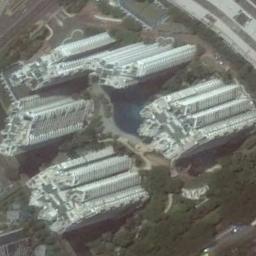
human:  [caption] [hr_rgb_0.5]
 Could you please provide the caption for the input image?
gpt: The commercial area is consist of many tall buildings next to the trees .

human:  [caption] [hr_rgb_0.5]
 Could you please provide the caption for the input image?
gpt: A commercial area with some high-rise buildings is surrounded by some trees .

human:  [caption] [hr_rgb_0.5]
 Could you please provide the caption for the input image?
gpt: In a business district there are several tall buildings and a swimming pool and lawns and several roads with many cars and many trees .

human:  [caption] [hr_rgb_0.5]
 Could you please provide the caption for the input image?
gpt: There is a white building on the top left .

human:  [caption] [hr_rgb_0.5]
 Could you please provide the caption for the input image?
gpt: There are some buildings with white walls on a commercial area .